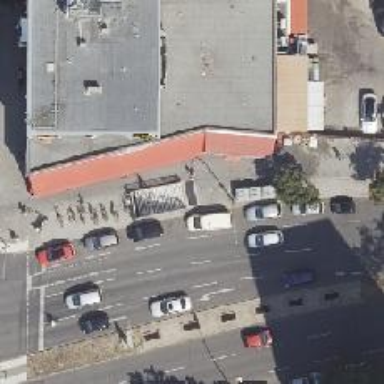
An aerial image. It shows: Subway entrance.